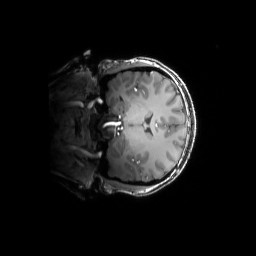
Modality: T1w
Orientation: coronal
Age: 24
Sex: female
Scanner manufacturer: siemens
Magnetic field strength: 6.98 T
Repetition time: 2.37 s
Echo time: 0.00231 s